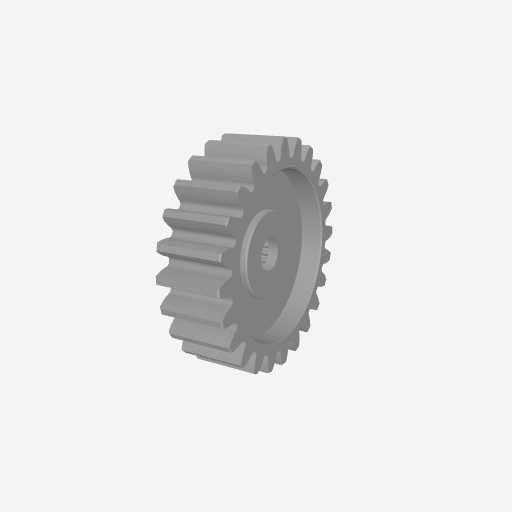
Part: ServoGear24T